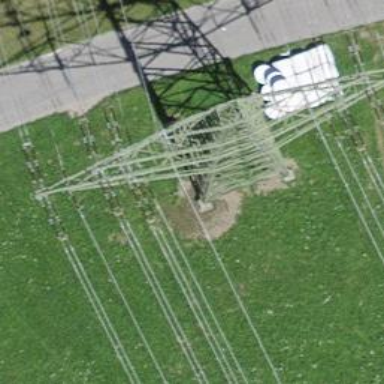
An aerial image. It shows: Power tower.